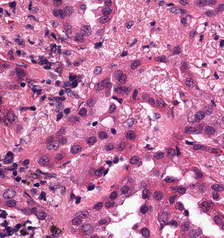
Tumor epithelial tissue: yes
Tumor-associated stroma tissue: yes
Normal tissue: no